Question: I have a div element with this css :
'''
height: 50px;
width: 50px;
background-color: rgba(0, 0, 0, 0.5);
box-shadow: 20px 20px 5px red;
'''

And despite the fact that it's semi transparent, I can't see the red shadow under the div. Is there any way to display it ?
edit : as it's probably a rendering issue, I tested in Google Chrome, Firefox and IE, same result.
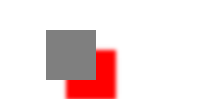
Answer: You can not get this with a box-shadow, as far as I know.
You can get it with a pseudo element:
'''
.test {
height: 50px;
width: 50px;
background-color: rgba(0, 0, 0, 0.5);
position: relative;
}
.test:after {
content: "";
width: 100%;
height: 100%;
left: 20px;
top: 20px;
background-color: red;
box-shadow: 0px 0px 5px red;
position: absolute;
z-index: -1;
}
'''
I have set a shadow in the pseudo element only for the blurring. The other shadow properties go to the left and top properties of the pseudo element.
<URL>